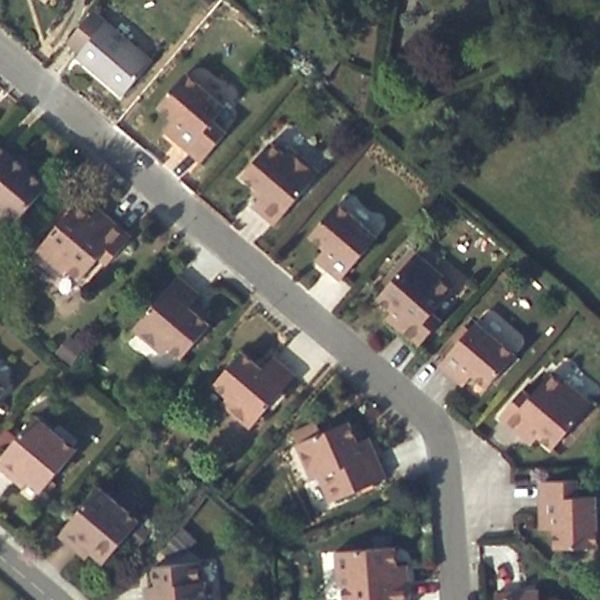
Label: MediumResidential